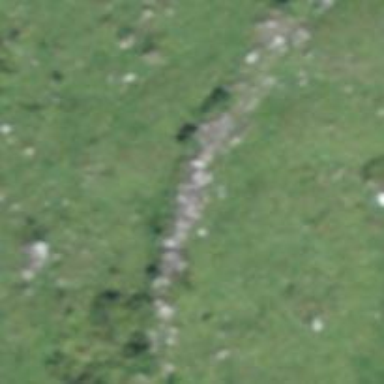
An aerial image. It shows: Wall made of dry stone.